Field crop: maize
Growth stage: 2
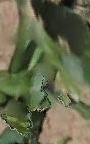
Species: maize